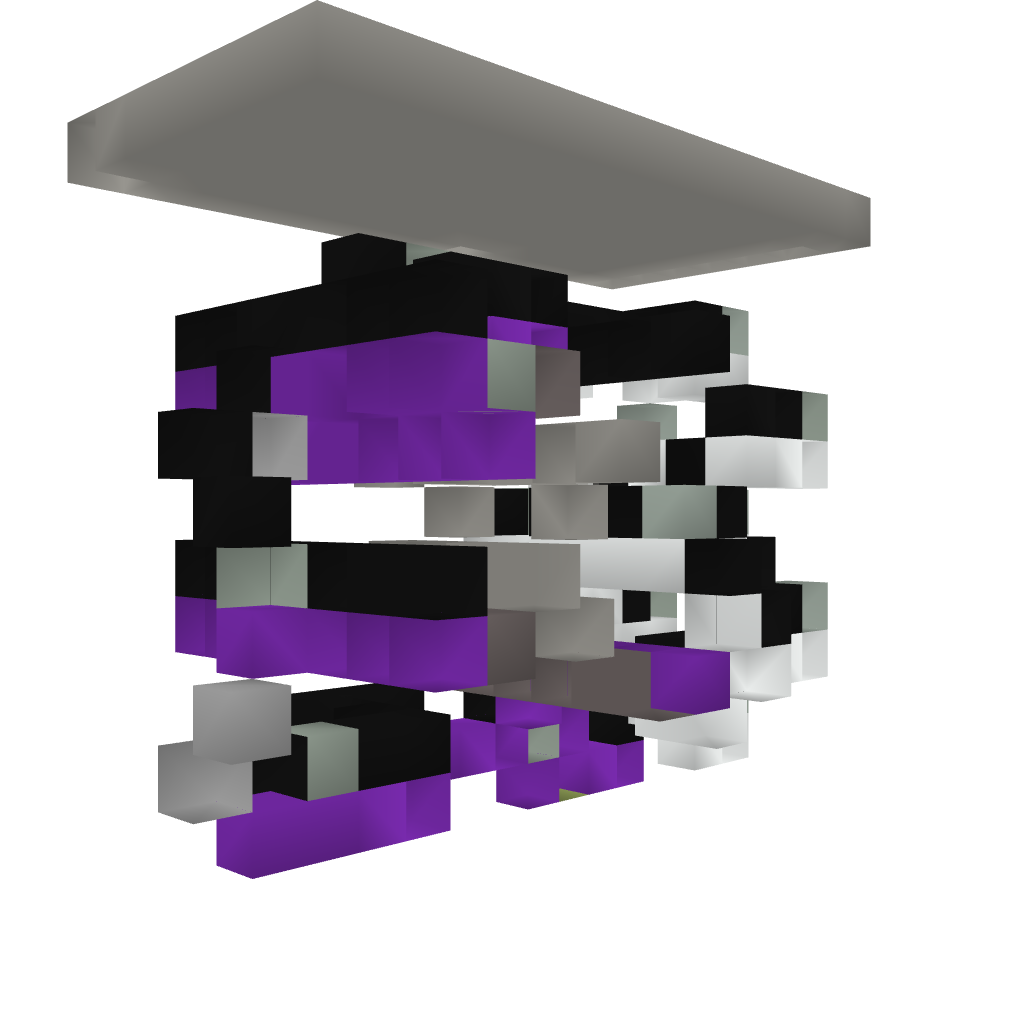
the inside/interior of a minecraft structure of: Easy 7-Segment Counter by Chunkie